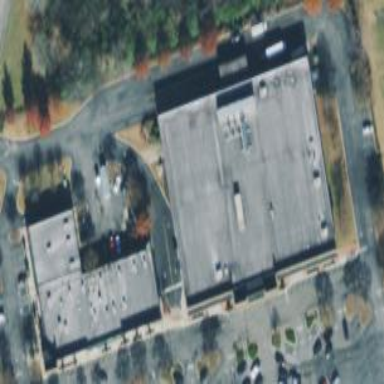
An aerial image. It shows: Building that houses supermarket.